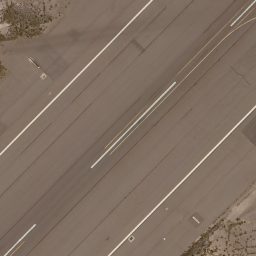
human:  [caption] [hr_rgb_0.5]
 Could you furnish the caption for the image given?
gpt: A straight runway with some mark lines on it .

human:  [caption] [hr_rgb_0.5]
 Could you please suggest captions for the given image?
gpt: There are some mark lines on the straight runway .

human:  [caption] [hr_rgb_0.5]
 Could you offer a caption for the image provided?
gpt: It is a straight runway with some mark lines on it .

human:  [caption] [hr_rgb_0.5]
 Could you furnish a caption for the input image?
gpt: It is a straight runway with some white mark lines on it .

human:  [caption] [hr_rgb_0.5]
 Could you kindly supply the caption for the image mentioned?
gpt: A straight runway with some white mark lines on it .